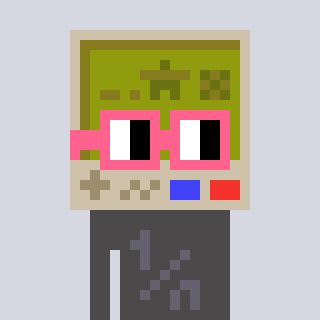
a pixel art character with square pink glasses, a gameboy-shaped head and a grayscale-colored body on a cool background